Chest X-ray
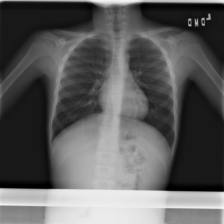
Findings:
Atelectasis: negative
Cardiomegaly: negative
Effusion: negative
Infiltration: negative
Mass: negative
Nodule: negative
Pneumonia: negative
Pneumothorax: negative
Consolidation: negative
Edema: negative
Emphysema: negative
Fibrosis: negative
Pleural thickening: negative
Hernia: negative